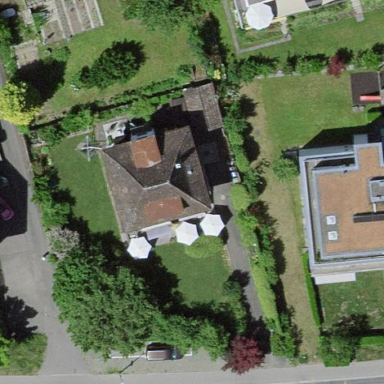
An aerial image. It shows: Residential building.